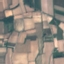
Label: PermanentCrop